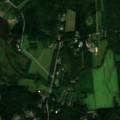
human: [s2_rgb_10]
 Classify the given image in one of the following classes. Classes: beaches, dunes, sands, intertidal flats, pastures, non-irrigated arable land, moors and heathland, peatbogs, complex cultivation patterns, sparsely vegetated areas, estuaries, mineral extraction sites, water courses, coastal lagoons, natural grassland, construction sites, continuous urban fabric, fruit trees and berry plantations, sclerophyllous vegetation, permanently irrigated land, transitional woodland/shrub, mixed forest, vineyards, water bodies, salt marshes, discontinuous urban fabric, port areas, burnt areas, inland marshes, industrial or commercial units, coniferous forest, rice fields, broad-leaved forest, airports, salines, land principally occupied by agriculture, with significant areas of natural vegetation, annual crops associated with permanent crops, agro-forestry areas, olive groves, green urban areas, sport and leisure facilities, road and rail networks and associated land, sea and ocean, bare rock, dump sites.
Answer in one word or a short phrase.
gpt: discontinuous urban fabric, land principally occupied by agriculture, with significant areas of natural vegetation, broad-leaved forest, mixed forest, sea and ocean